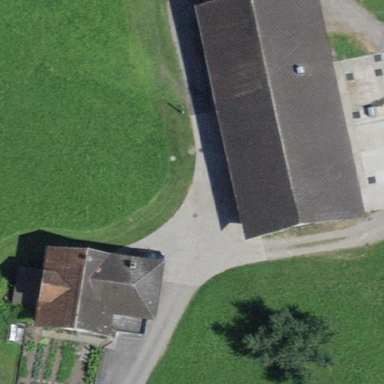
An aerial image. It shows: Farmyard area.